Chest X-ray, AP view. Patient: 73 years old, sex M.
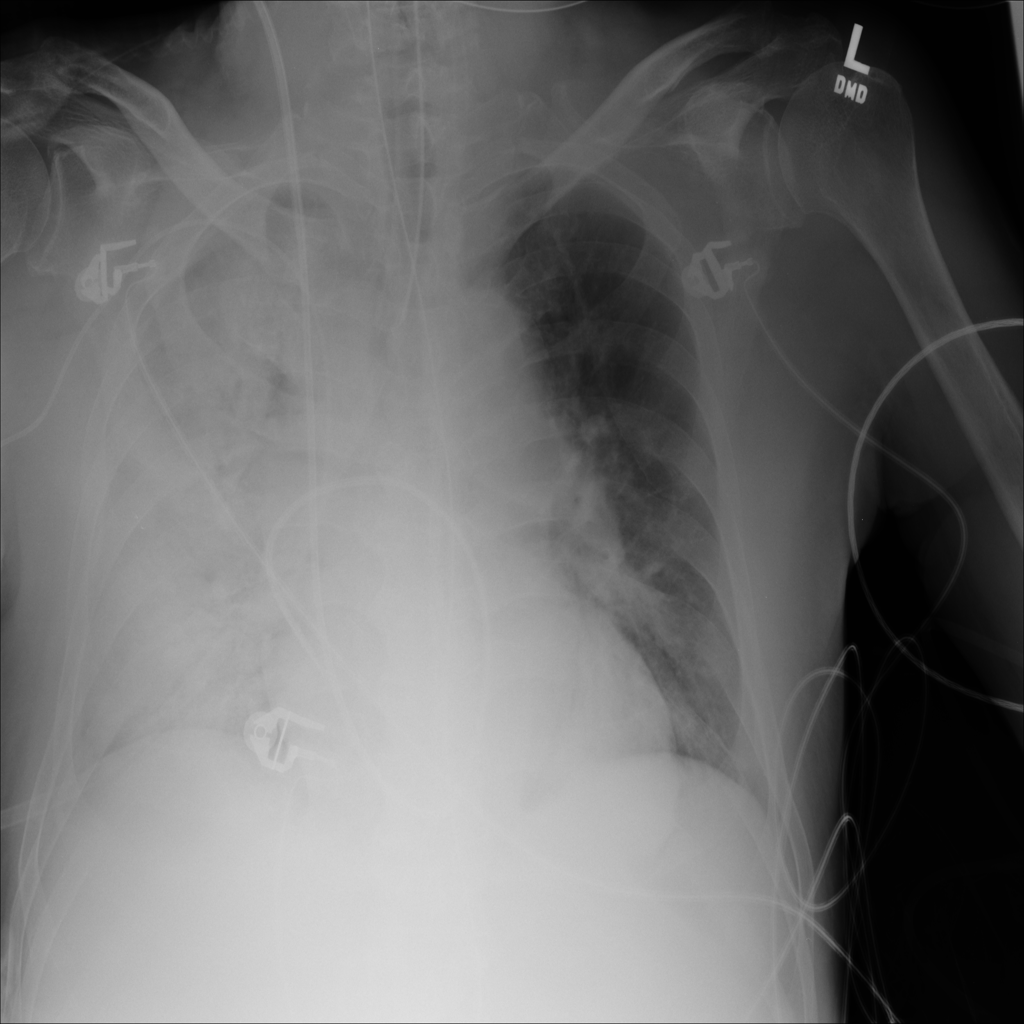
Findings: Infiltration